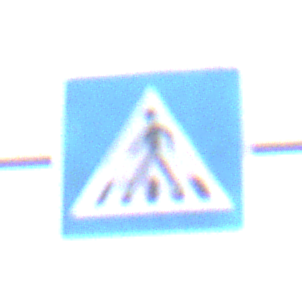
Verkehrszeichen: FussgaengerueberwegRechts
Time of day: SunriseSunset
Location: Outdoor (Suburban)
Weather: Clear
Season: NotSpecified
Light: Natural